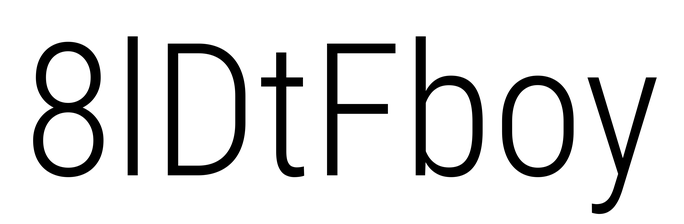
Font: Roboto_Condensed_Light